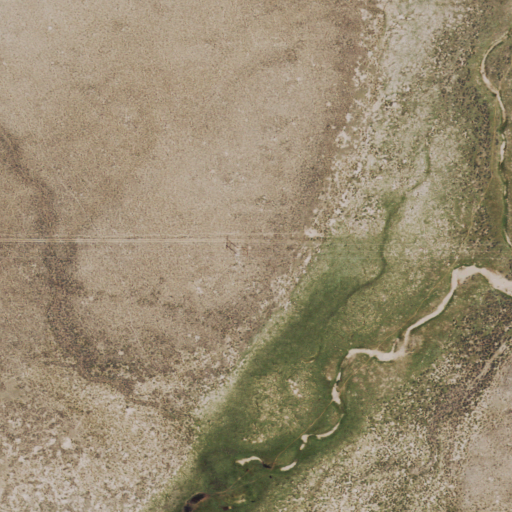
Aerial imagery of plain(s) in Wyoming named McIntosh Meadows containing shrub, herbaceous wetlands, and woody wetlands